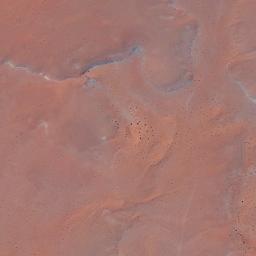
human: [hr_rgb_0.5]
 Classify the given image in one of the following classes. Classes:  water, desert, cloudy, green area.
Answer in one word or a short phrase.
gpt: desert